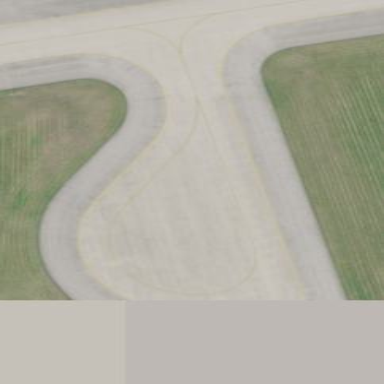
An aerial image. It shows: Apron at the airport.